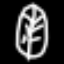
Label: leaf